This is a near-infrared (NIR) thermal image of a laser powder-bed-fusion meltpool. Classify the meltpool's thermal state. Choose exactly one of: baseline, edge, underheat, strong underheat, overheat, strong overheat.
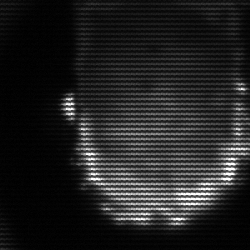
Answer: baseline